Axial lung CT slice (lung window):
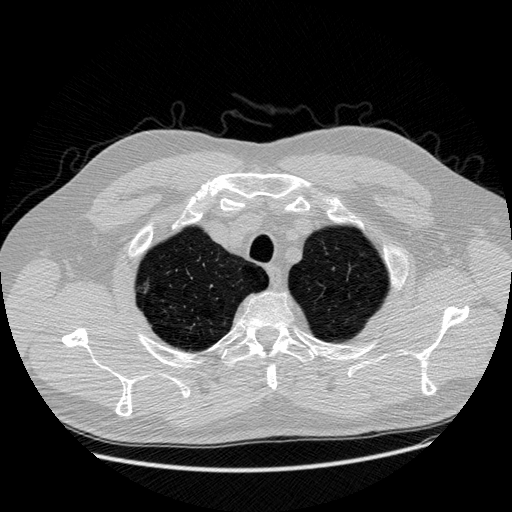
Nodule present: yes
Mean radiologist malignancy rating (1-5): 3